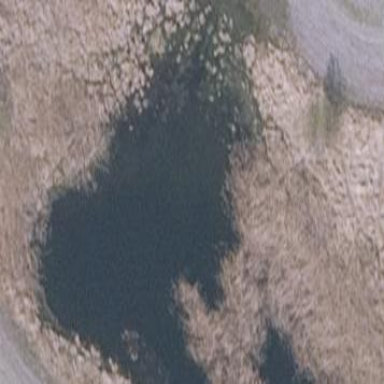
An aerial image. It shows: Pond surrounded by natural water.